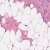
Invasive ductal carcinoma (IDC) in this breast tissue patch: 0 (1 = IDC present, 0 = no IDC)